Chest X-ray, PA view. Patient: 50 years old, sex M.
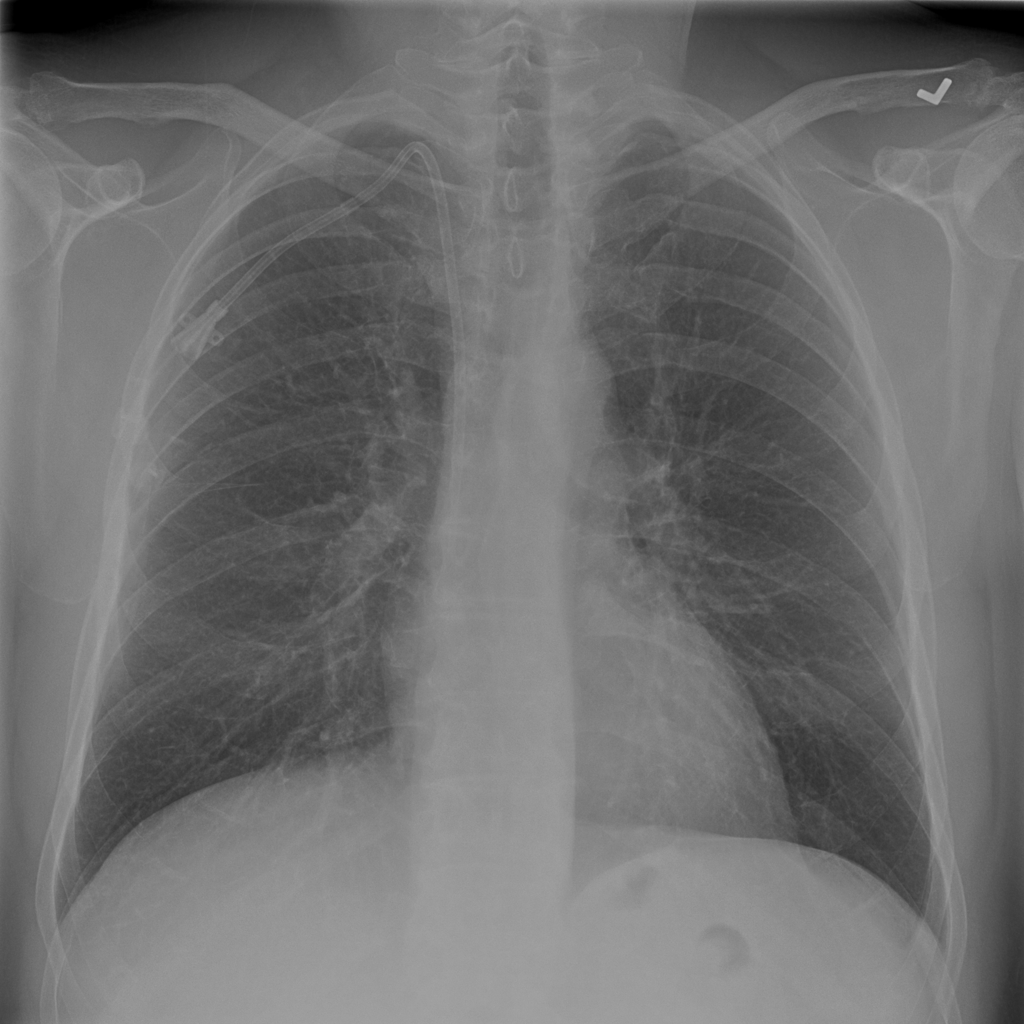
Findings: No Finding